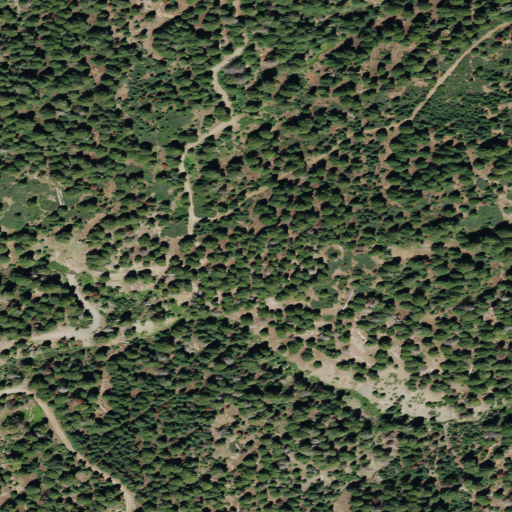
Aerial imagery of ridge(s) in California named Derby Ridge containing grassland, open development, evergreen forest, and shrub